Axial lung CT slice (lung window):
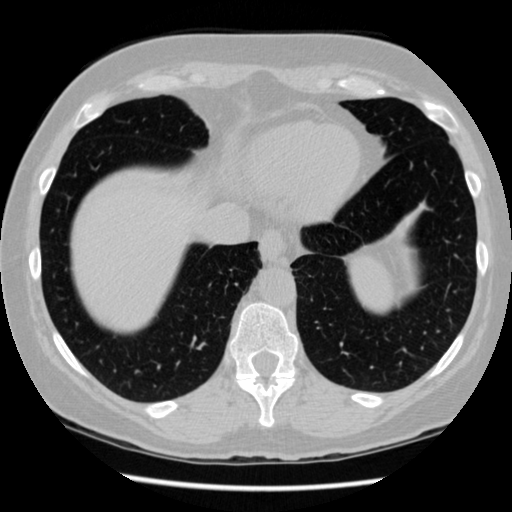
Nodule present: no